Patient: sex F, age 77
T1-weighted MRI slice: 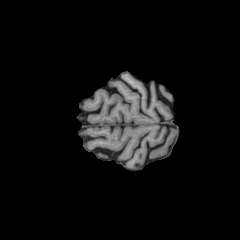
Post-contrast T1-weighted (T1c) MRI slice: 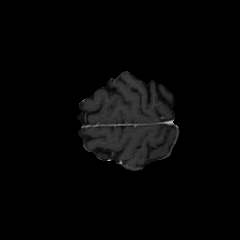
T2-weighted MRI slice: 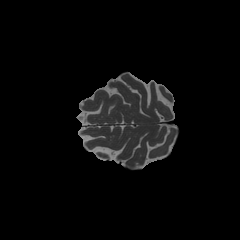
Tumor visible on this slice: no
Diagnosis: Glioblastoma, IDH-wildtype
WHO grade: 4